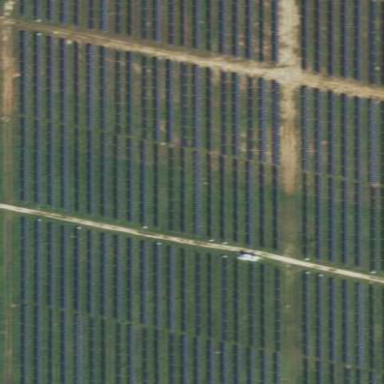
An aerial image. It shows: Solar power generator using photovoltaic panels.